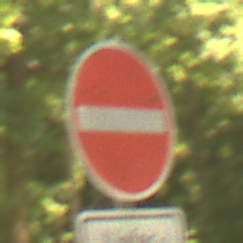
Verkehrszeichen: VerbotDerEinfahrt
Zusatzzeichen unten: BesondereFahrzeugeUndTransportgueter5
Umgebung: Outdoor, Nature
Tageszeit: Midday
Wetter: PartlyCloudy
Licht: Natural
Jahreszeit: NotSpecified
Kontrast: LowContrast